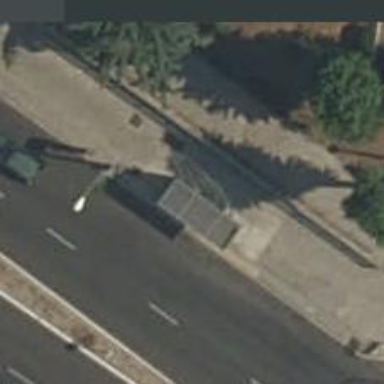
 serving as platform for public transportation."